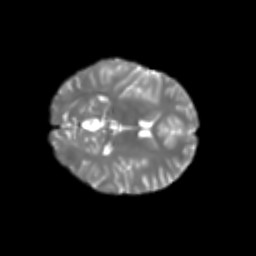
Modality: T2w
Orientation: axial
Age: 21
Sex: female
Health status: healthy